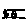
Label: house